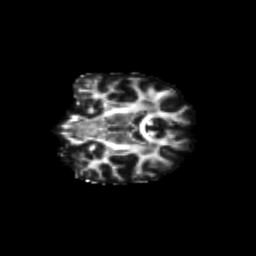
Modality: FA
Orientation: coronal
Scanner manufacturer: siemens
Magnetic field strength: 3 T
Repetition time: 9.2 s
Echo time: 0.084 s